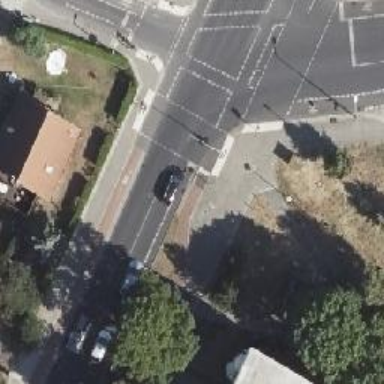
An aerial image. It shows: Road with traffic signals.